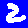
Digit: 2